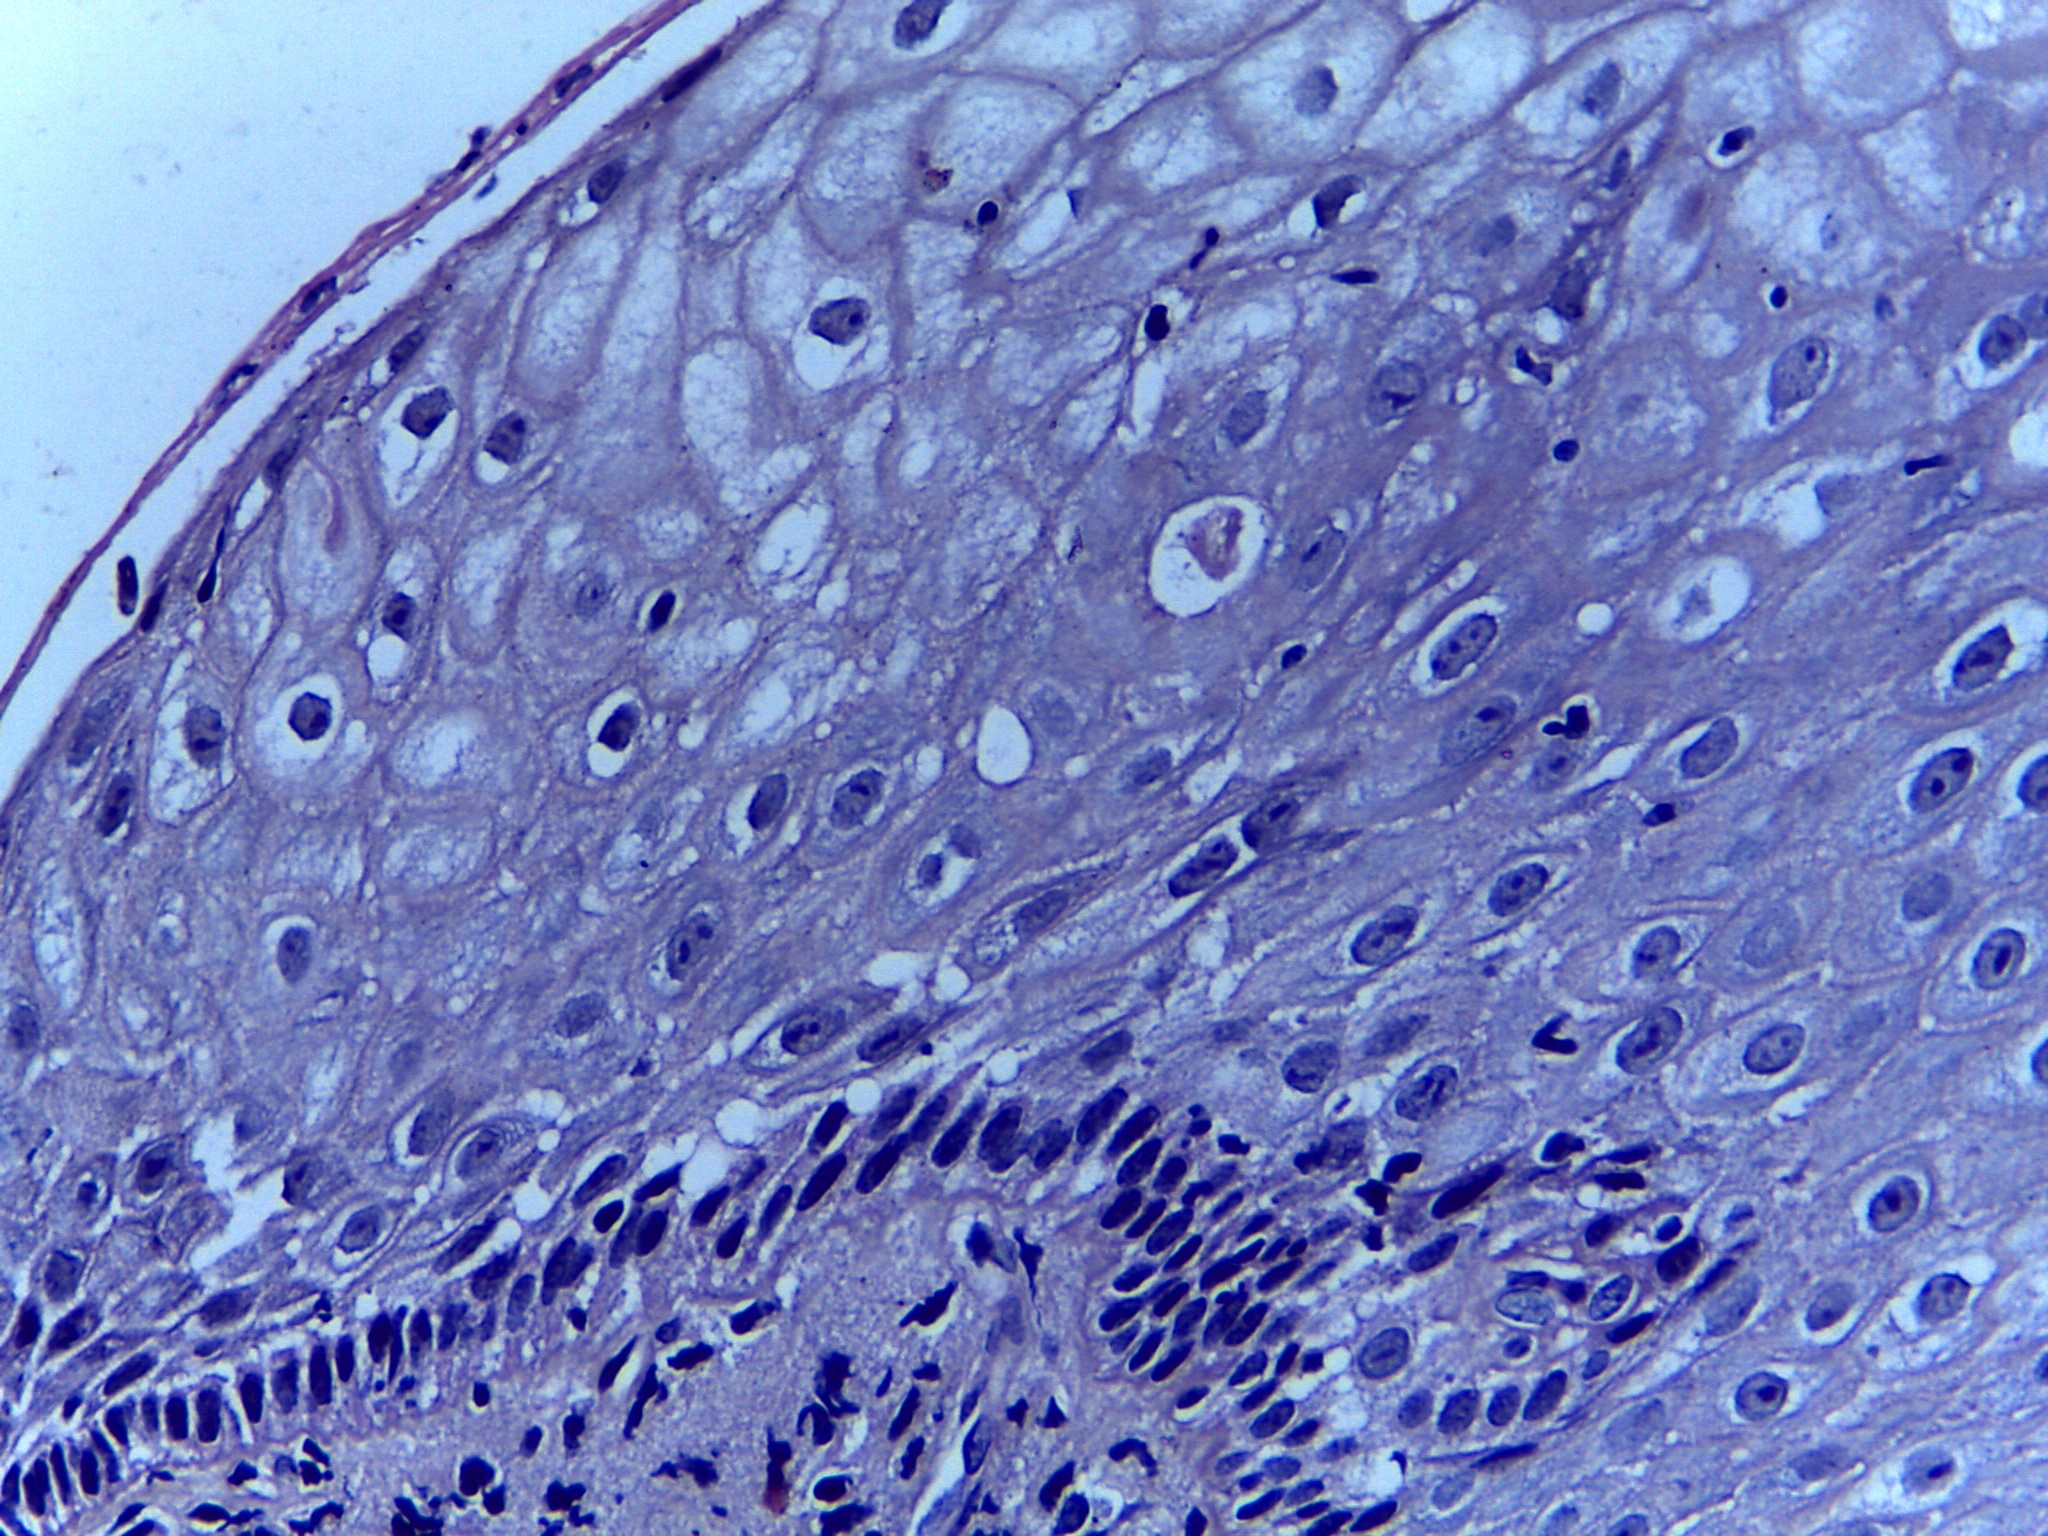
Diagnosis: OSCC